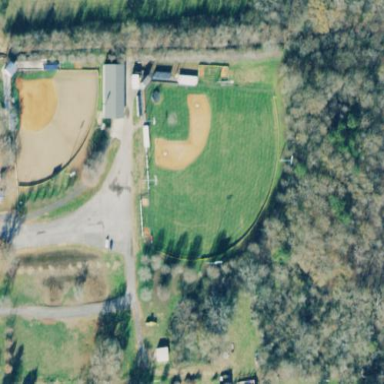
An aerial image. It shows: Baseball pitch for leisure land activities.